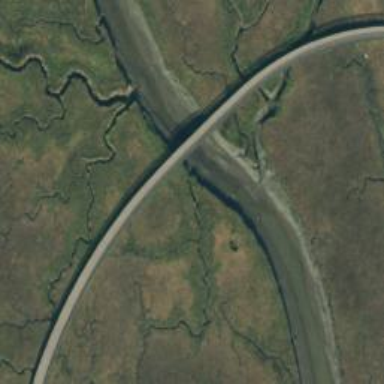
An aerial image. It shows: Path.